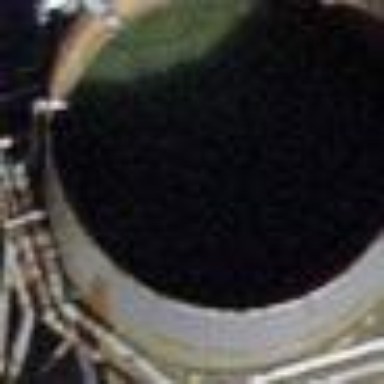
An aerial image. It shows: Water storage tank.